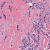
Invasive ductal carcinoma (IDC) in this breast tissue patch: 1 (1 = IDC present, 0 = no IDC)